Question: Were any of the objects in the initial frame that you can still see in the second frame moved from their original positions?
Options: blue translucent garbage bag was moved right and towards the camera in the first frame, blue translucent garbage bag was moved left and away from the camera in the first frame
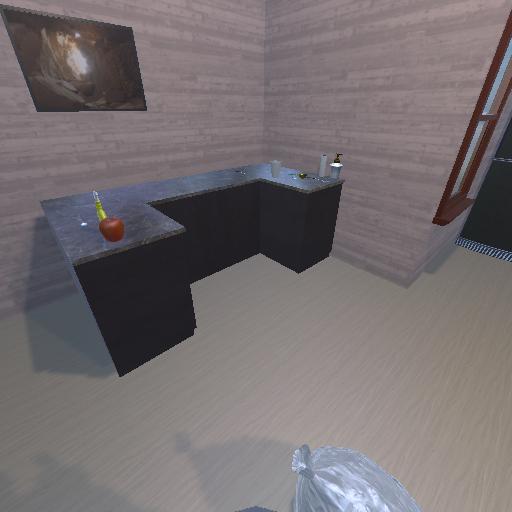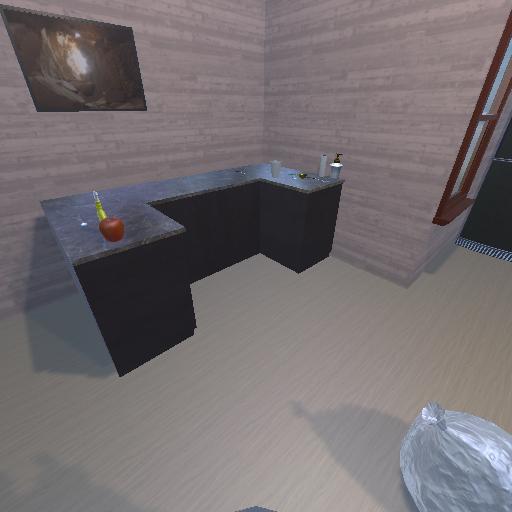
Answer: blue translucent garbage bag was moved right and towards the camera in the first frame